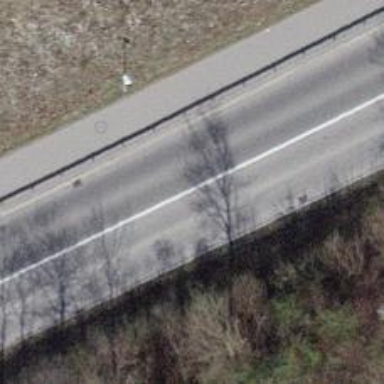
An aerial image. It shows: Primary highway with separate asphalt sidewalks and cycleways.